Question: I'm creating an application that receives a dynamic and recursive data structure, ie, an element can have an identical element within it, something similar to the HTML's DOM.
At this stage I have "simple" elements type , , , and others likes: grid, tables and sections. These last ones, can have a elements inside is structure, something like childrens, for example, a grid element can have other grid.

These models elements are already being built on a framework through my JSON received, usign a Factory pattern. In that order, i have already a list of elements to be drawn in the view.
My first approach was to implement a UICollectionView, but now i am having trouble drawing elements belongings to others.
Any idea what the best approach to solve this problem? always taking into account the performance of the app.
Thanks in advance
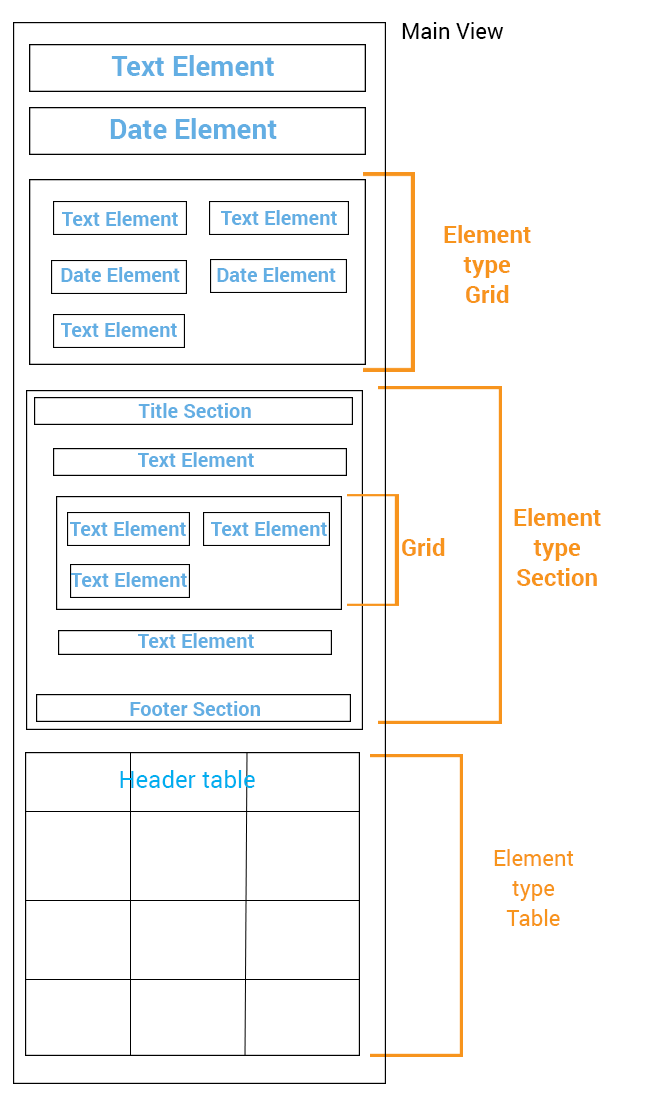
Answer: Beware of auto layout in such complex layouts. Auto layout has a cost, and the more views and more complex the scene is, the more toll it takes. Adding and removing constraints is costly, and layout passes themselves are costly.
Looks to me a rather simple layout where a collection view is placed inside a table view. Main view seems like a table view (can be a collection but is simple for that). Each element is a cell. Since you tell the table view the cell size, you can have whatever you want inside as long as you can calculate the size. In fact, the section element to me looks like the same table as the main table. Grid element is a collection view. You could do it as a grid view, and then you can use more reuse.
So let's take a look. Simple elements first, text element, date element, title section and footer section are either simple table view cells or collection view cells. Table element looks like a collection view to me but can be anything custom. A grid is a collection view with a flow layout. If you implement everything with collections, you can reuse the same classes for text and date elements as the ones in the main view, otherwise you use collection view cells here. Section element is a cell with a table view. The cell can act as a data source of the table view, or there can be a "nested table controller" which the cell can use as data source of the table view. To get the height of the section element cell, you can get the table view's content size's height and return that. If we further consider, the main view is basically a top level section element table. If you pick the "nested table controller" root, your main view controller can have that as a datasource of the main table view.
To track elements in the section nested view controller (or cell-as-data-source model), I recommend having an array of data representing, and an enum to determine the type. This way you can design the various types and select the cell identifiers based on the enum.
A crude object representation of this backing data structure would look like this:
'''
{
type: Section
items: {
{
type: Text
items: {}
},
{
type: Date
items: {}
},
{
type: Grid
items: {
{
type: Text
items: {}
},
{
type: Date
items: {}
},
{
type: Text
items: {}
},
{
type: Text
items: {}
},
{
type: Date
items: {}
}
}
},
{
type: Section
items: {
{
type: Title
items: {}
},
{
type: Text
items: {}
},
{
type: Grid
items: {
{
type: Text
items: {}
},
{
type: Text
items: {}
},
{
type: Text
items: {}
}
}
}
{
type: Text
items: {}
},
{
type: Footer
items: {}
},
}
},
{
type: Table
items: {
...
}
}
}
}
'''
This gives you the same example as your above example scheme.
Parsing this is very simple. At the top, you can either always assume there is a section element, or, even better, just iterate the top level items and use each item's type and in 'cellForRow:' return an identifier according to the type, and if a complex type, pass the array of sub-items to the cell, who would perform the same logic and so on.
I used a table view for the vertical flow because they are easier to manager. You can use a collection view with a vertical flow layout as well.
Using iOS7's table view 'estimatedRowHeight', you could even not parse everything but only the most immediate cells for optimization, and create more and more as the user scrolls.